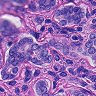
Metastatic tissue present: yes